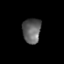
Tissue: prostate
Cell type: Fibroblasts
Senescence score: 0.7063
Nuclear area (px): 450
Mean DAPI intensity: 96.658